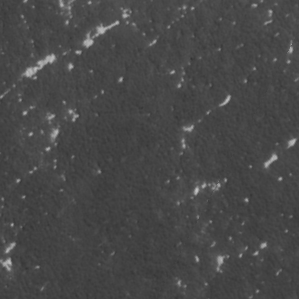
Label: frost